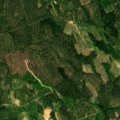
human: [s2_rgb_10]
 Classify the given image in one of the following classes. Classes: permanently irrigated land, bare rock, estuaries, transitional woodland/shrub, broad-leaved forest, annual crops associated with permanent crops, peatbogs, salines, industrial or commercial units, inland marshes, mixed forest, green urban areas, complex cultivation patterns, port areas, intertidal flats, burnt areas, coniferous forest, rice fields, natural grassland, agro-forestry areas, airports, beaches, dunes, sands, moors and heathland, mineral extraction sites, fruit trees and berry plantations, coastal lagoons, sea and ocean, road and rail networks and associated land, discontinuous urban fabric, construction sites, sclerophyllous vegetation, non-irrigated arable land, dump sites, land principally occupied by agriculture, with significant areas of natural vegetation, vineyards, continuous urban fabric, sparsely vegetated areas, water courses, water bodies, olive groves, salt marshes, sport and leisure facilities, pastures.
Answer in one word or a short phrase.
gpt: coniferous forest, mixed forest, transitional woodland/shrub